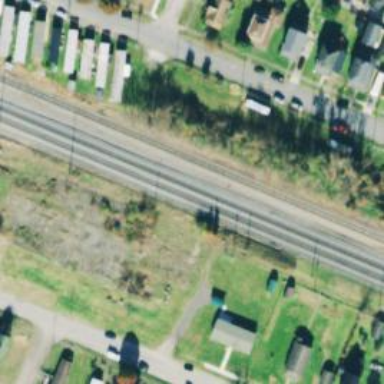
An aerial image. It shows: Railway track.